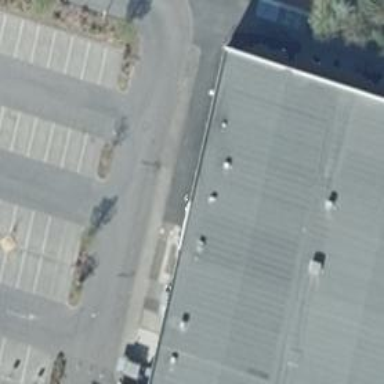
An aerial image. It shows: Paved parking aisle used as service road.